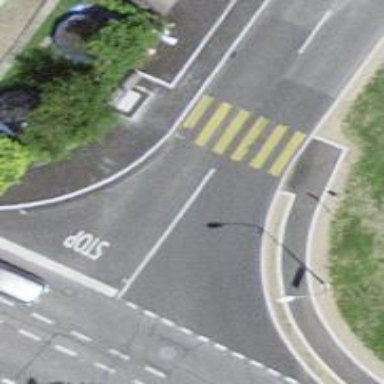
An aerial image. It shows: Marked road crossing.